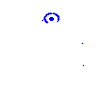
Particle: kaon